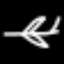
Label: airplane